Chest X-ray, AP view. Patient: 41 years old, sex F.
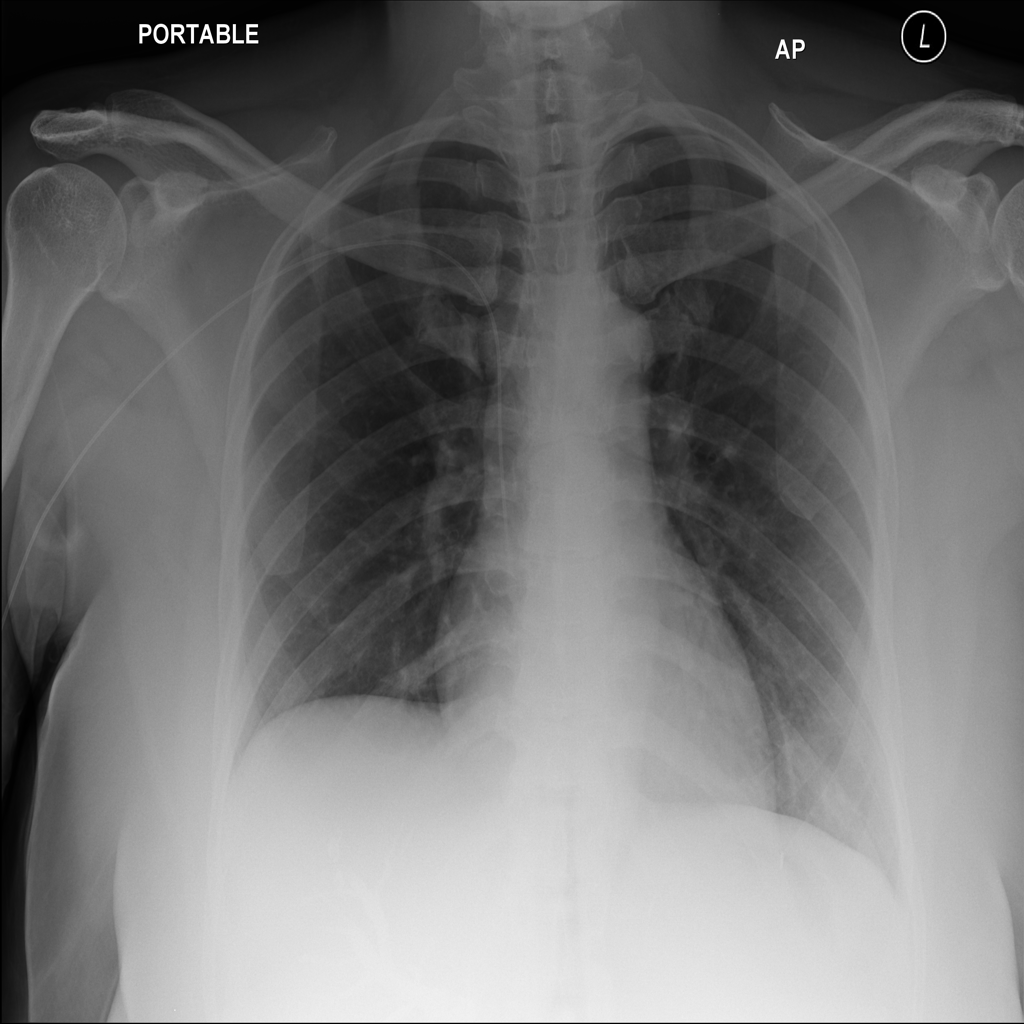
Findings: No Finding